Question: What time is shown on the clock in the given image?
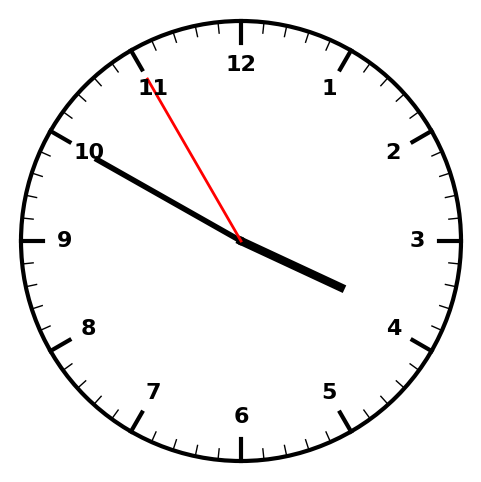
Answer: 03:49:55